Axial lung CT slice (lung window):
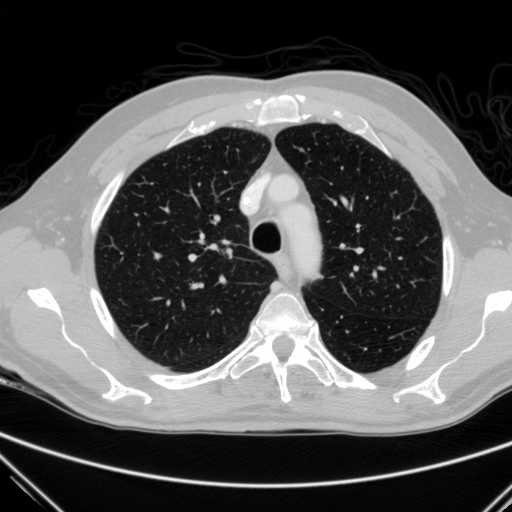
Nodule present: no